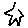
Label: star